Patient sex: M
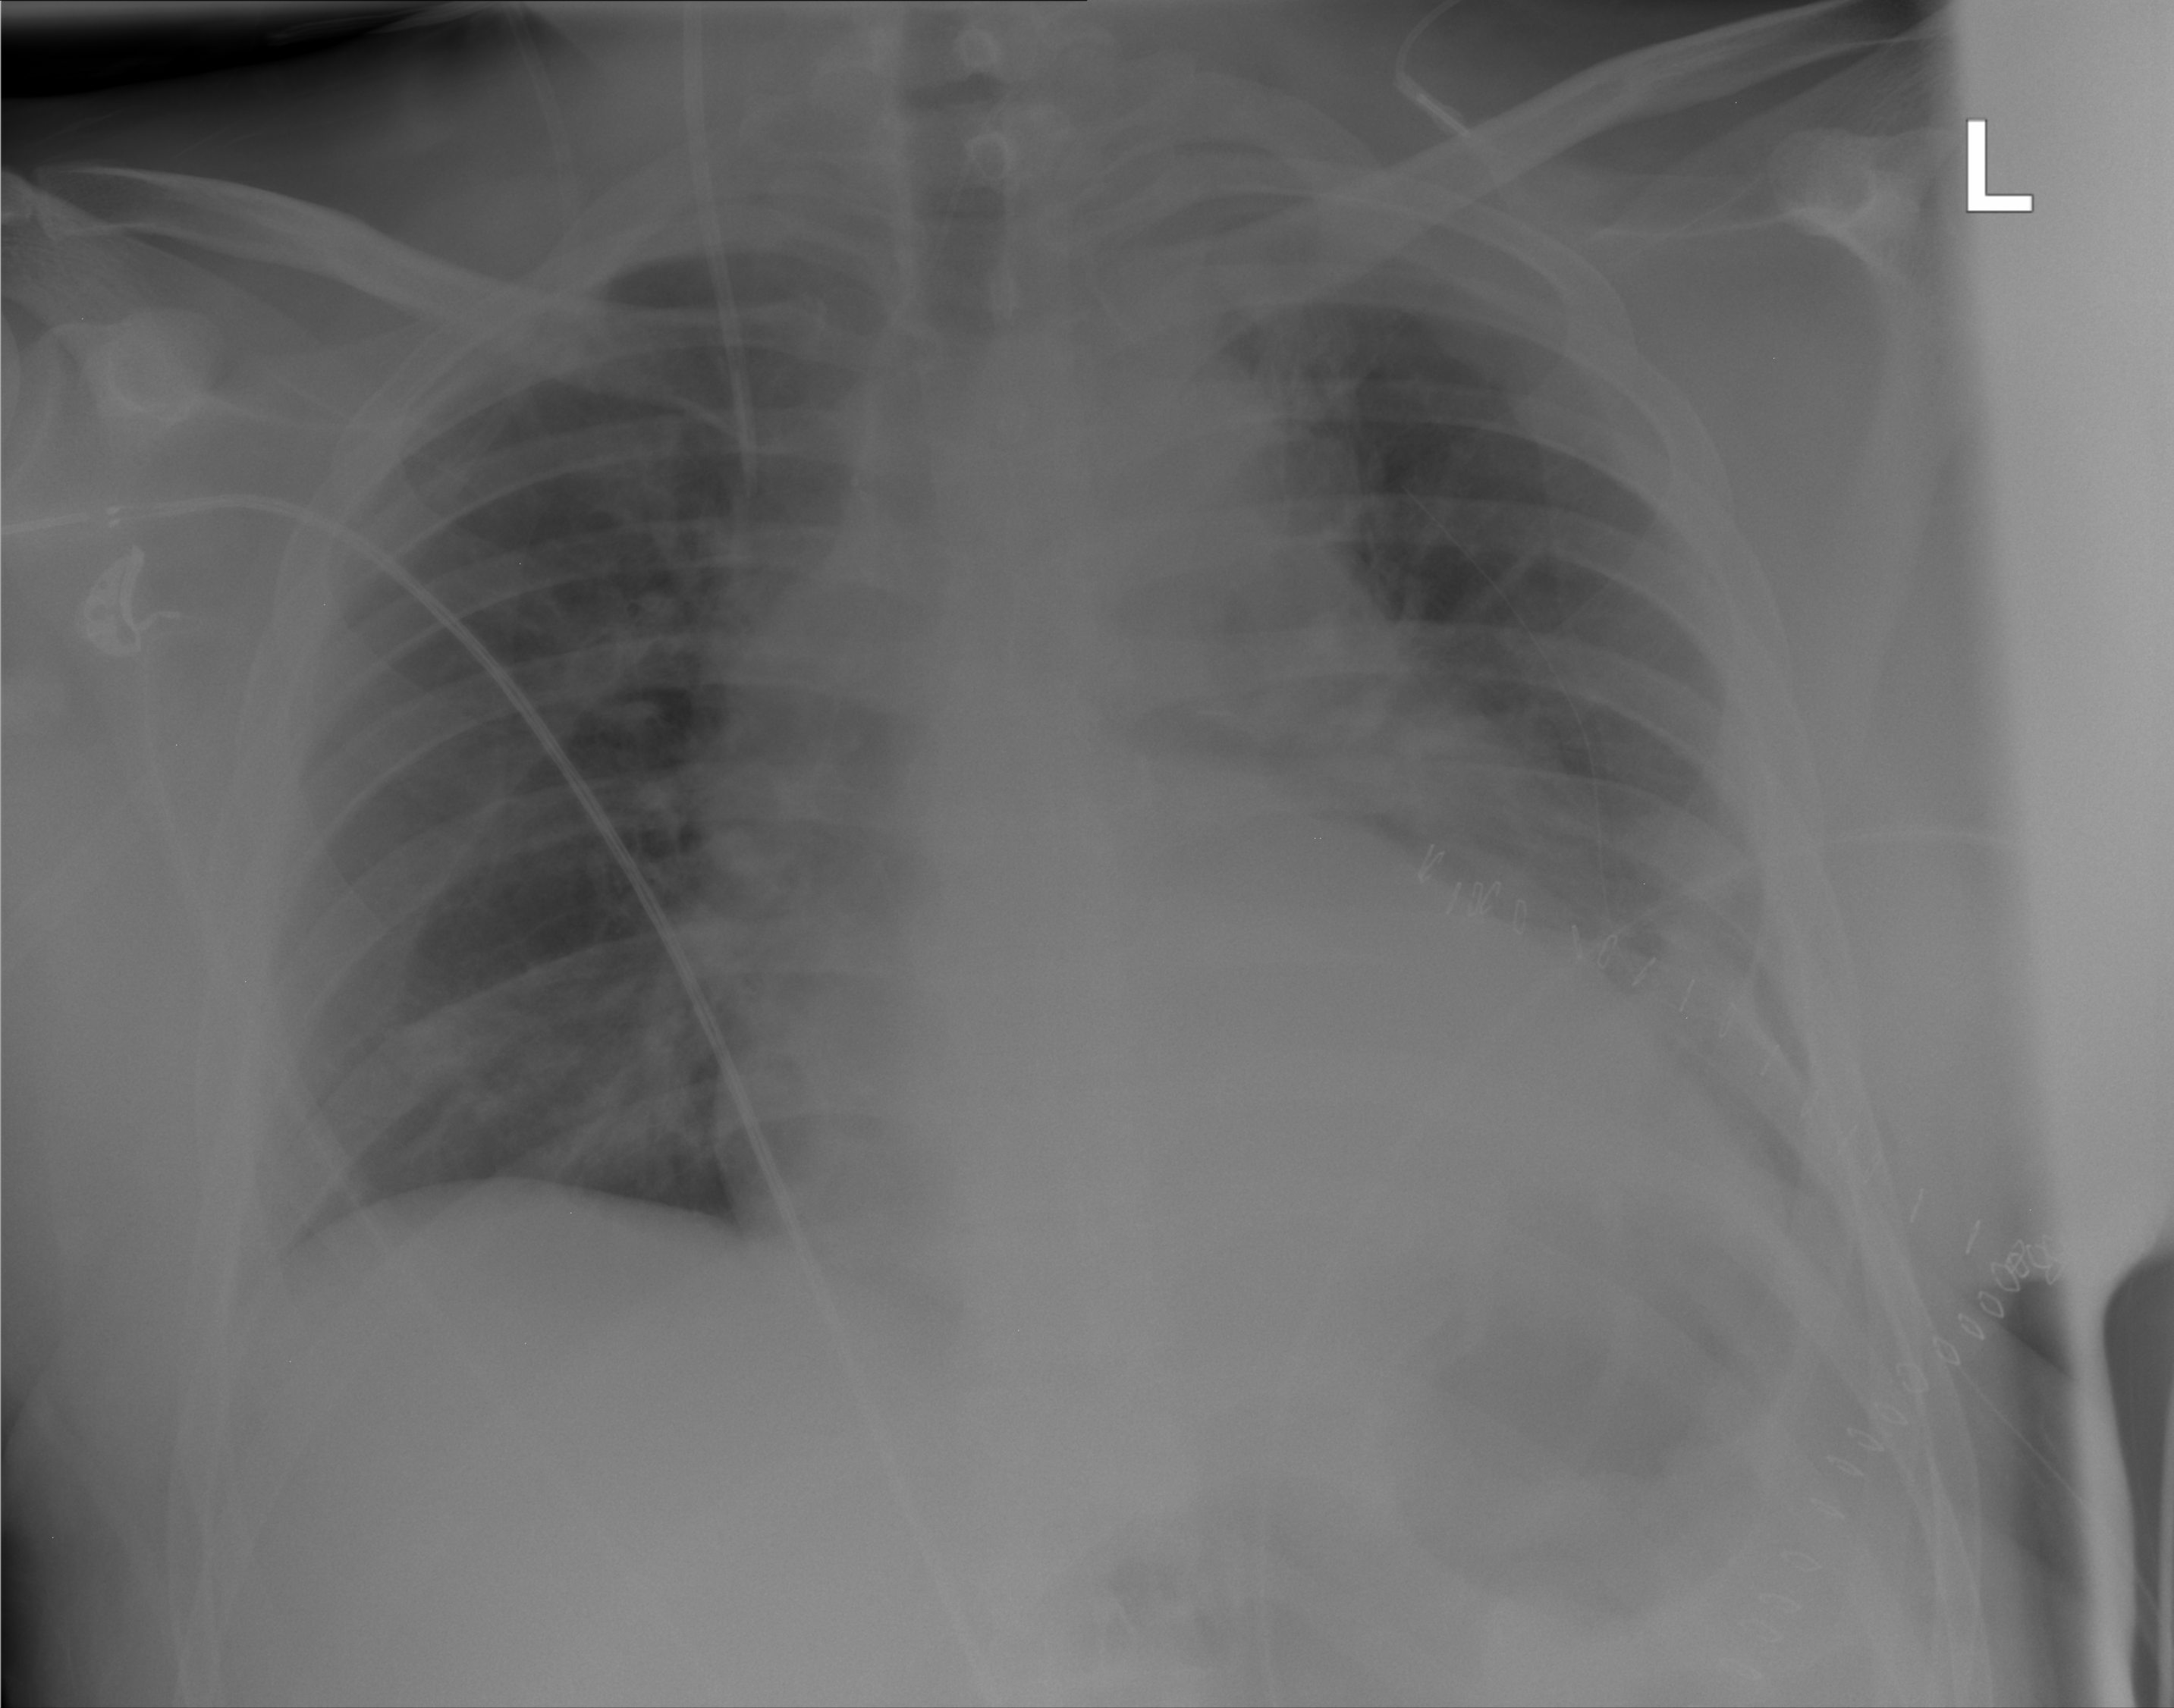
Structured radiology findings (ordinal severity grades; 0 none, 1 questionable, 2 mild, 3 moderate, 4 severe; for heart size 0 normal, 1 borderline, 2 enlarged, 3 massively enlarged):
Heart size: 2
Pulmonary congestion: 2
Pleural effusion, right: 0
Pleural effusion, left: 3
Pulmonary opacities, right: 0
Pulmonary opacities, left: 2
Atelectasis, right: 0
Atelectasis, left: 2